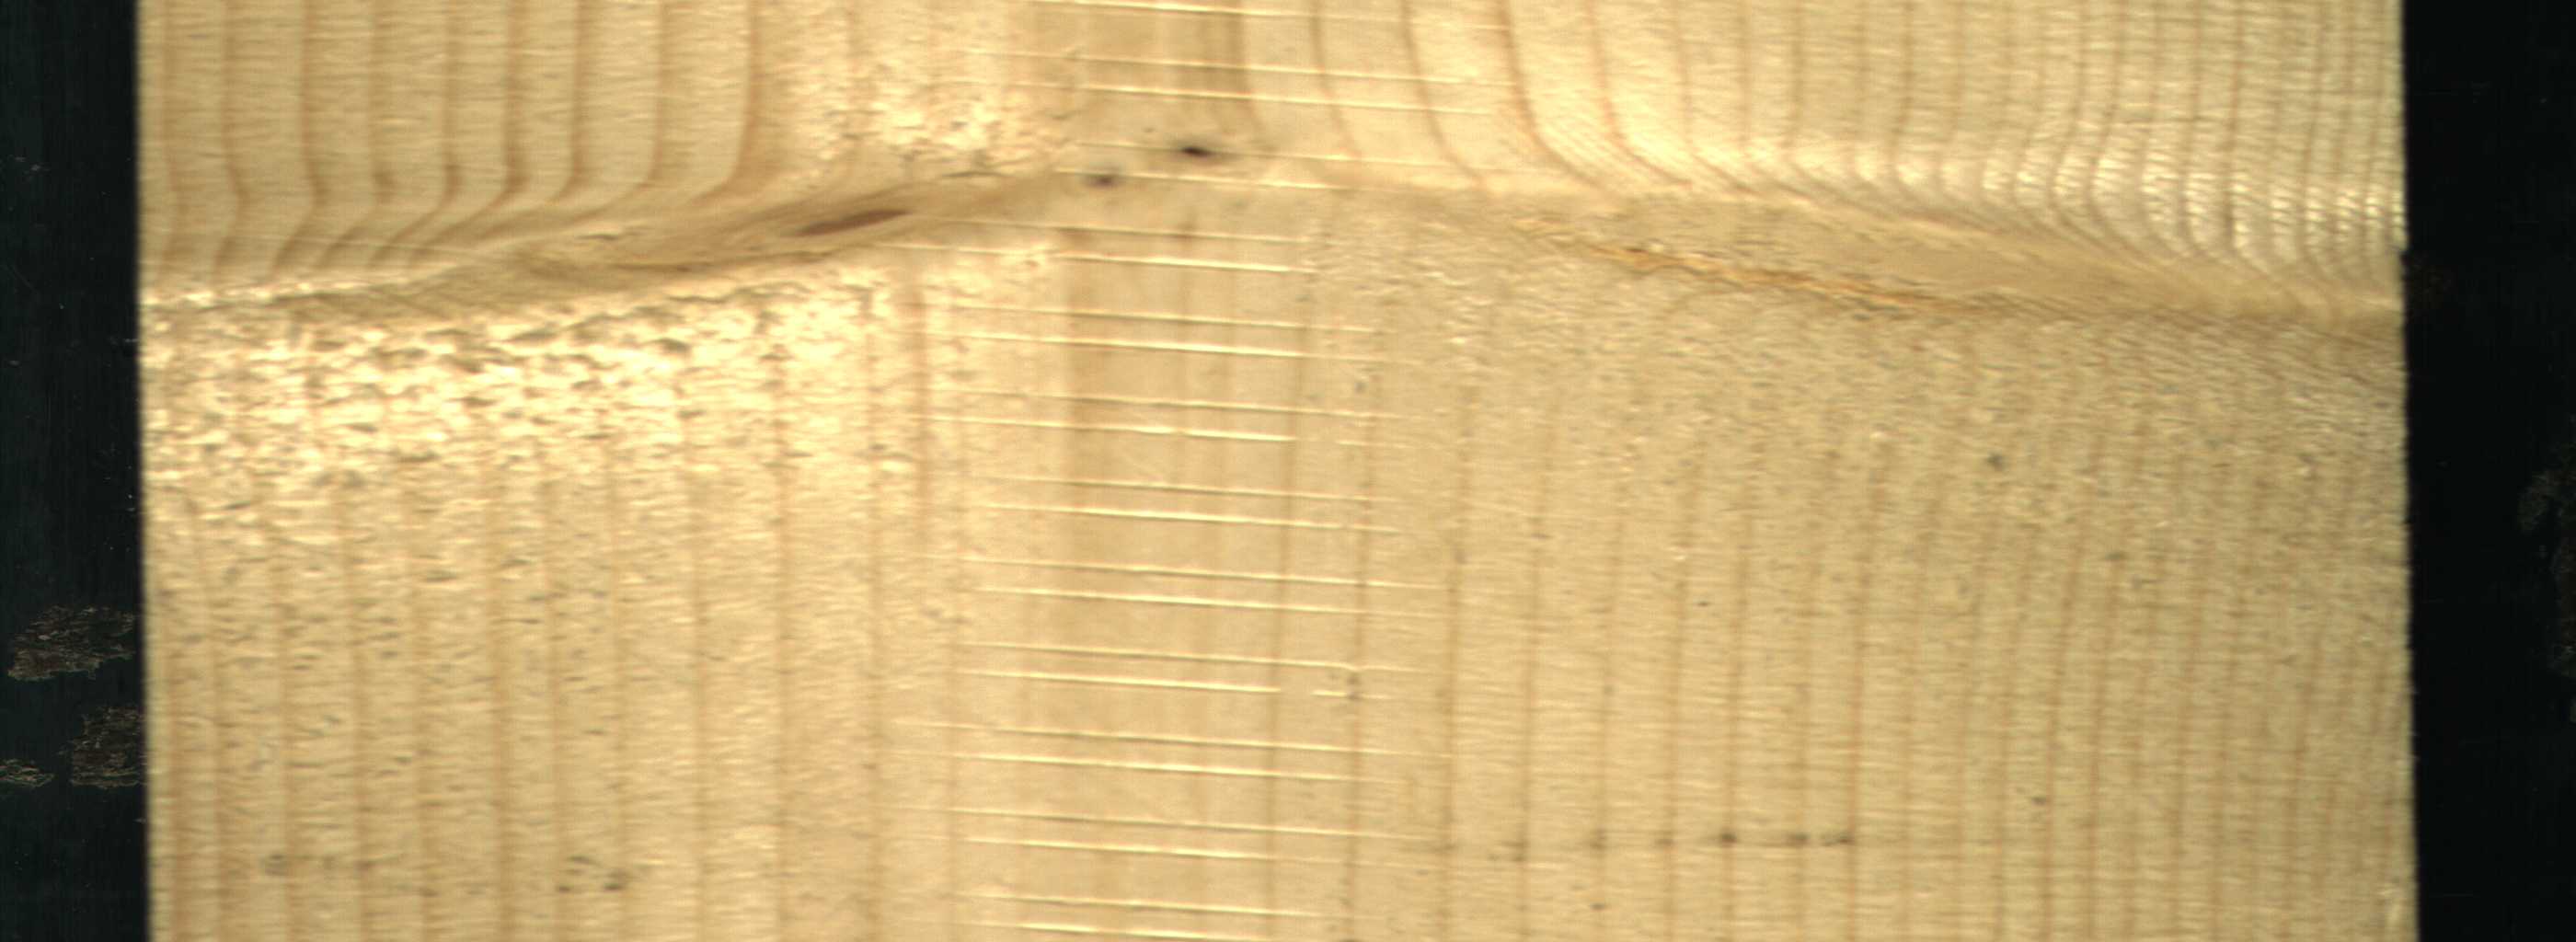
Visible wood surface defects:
Live_Knot
Live_Knot
Live_Knot